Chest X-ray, AP view. Patient: 32 years old, sex F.
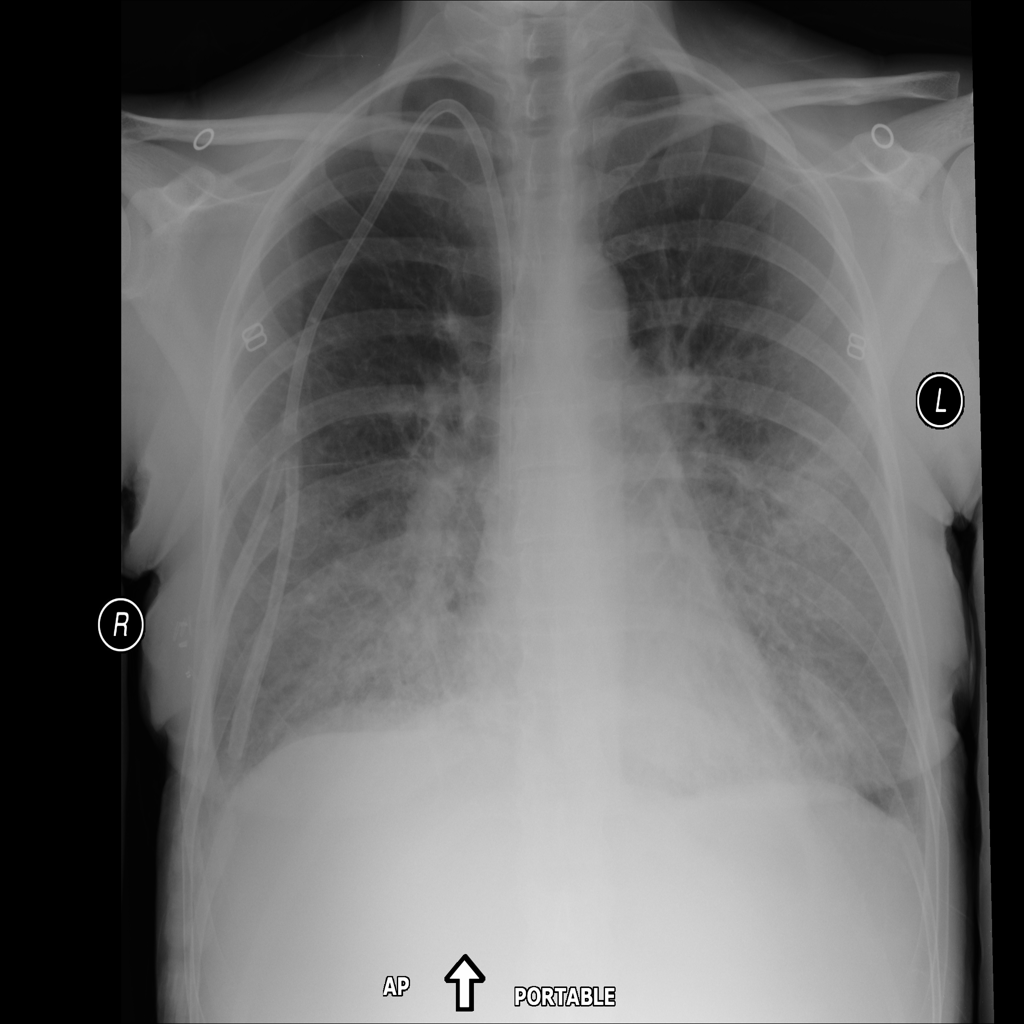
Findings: Edema, Infiltration